Field crop: maize
Growth stage: 2
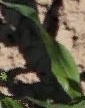
Species: maize